Field crop: tomato
Growth stage: 1
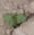
Species: solanum